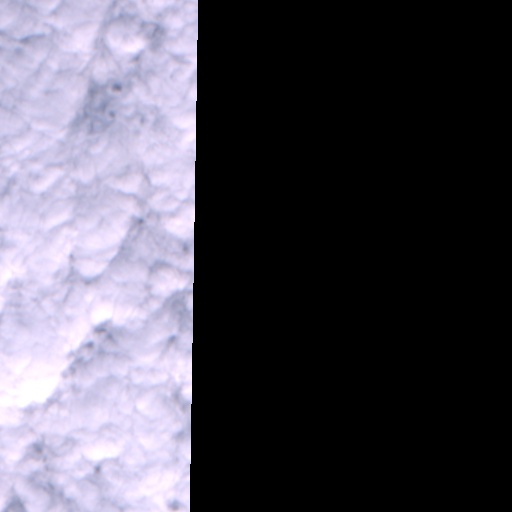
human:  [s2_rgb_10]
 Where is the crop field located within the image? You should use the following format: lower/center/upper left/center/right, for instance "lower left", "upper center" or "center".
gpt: The crop field is located in the upper right of the image.
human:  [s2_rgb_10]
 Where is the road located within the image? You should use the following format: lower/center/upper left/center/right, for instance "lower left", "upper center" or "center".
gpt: There is no road in the image.